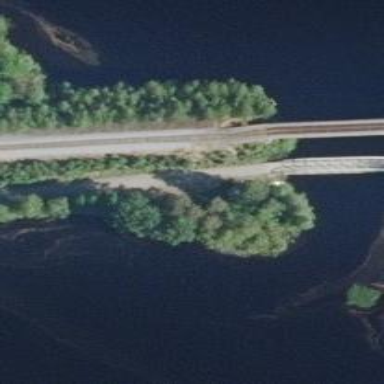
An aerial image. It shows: Railway track classified as B1.